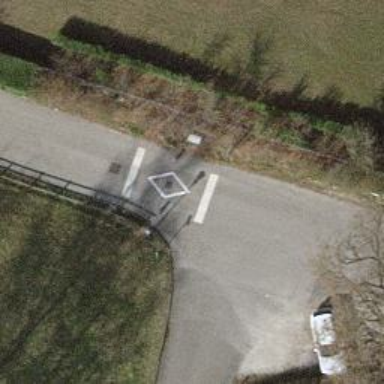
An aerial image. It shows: Rising bollard.